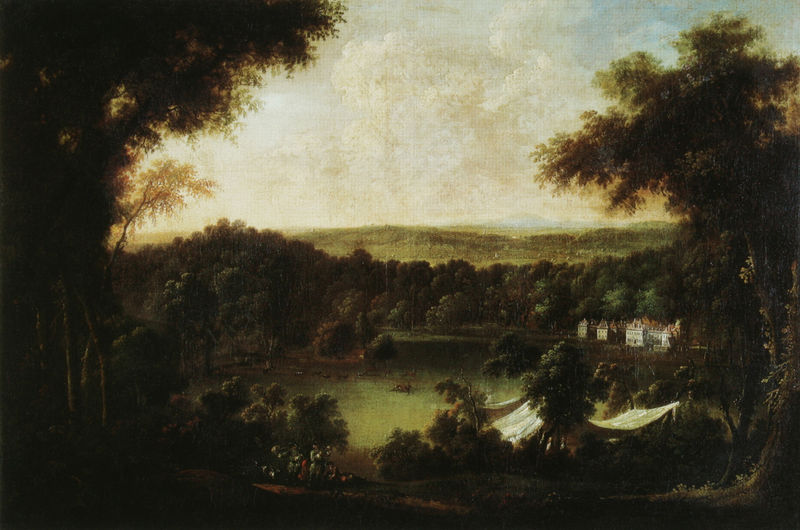
Titel: Landschaft mit Schloss Ratsfeld bei Sondershausen. 1736.
Künstler: Johann Alexander Thiele
Standort: Sondershausen
Institution: Schlossmuseum
Schlagwörter: baum, berg, blau, blätter, dunkel, felsen, gemälde, gruppe, himmel, laub, schatten, wasser, weiß, wolken, bäume, fluss, gelb, grün, landschaft, menschen, ocker, see, stadt, teich, ufer, äste, abend, braun, fenster, grau, hell, hintergrund, licht, szene, ausblick, dach, gebäude, haus, park, rot, schloss, tiere, weg, wiese, wolke, beige, fest, gesellschaft, leute, malerei, party, versammlung, stein, öl, ast, dämmerung, feld, ferne, horizont, häuser, hügel, morgen, natur, spiegelung, stamm, weite, zweige, büsche, einsam, gebüsch, gewässer, pfad, sonne, insel, land, gold, klassizismus, personen, england, kontrast, sanft, wald, boot, boote, pferde, garten, segel, sommer, ruhe, düster, berge, fels, gebirge, dorf, tag, schlucht, hügellandschaft, idylle, picknick, figuren, stille, romantik, ölgemälde, constable, wild, brun, marron, vert, stimmung, baumkronen, ortschaft, dillis, burg, wandern, zweig, flusslandschaft, draußen, lichtung, niederländisch, ölmalerei, jagd, rüstung, villa, wurzeln, maison, anwesen, buschwerk, wanderer, laubbäume, hain, siedlung, personengruppe, schauspieler, arbre, bois, ciel, nature, paysage, chevaux, zelt, zelte, chateau, lager, zeltdach, lagern, wasserr, arbres, ideallandschaft, tucher, musikanten, plane, lorrain, gens, feuilles, südamerika, draps, abri, blechen, dunckel, idealwelt, branches, wakd, woljken, teicj, tentes